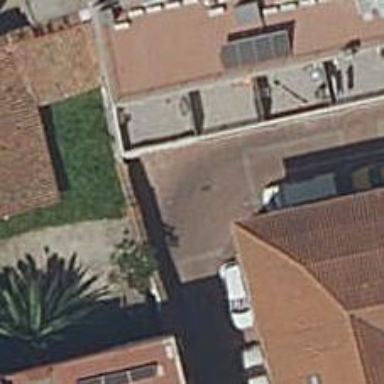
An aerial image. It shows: Living street.